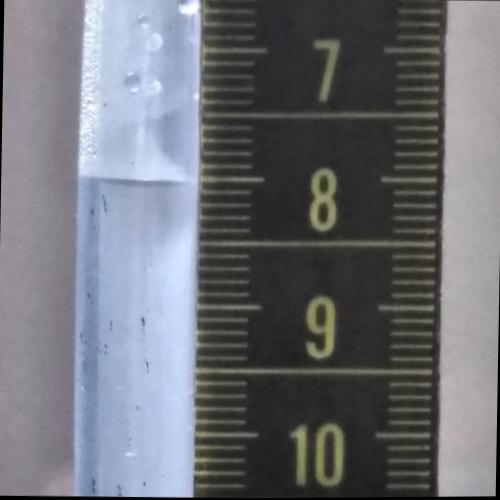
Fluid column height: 8.0 cm